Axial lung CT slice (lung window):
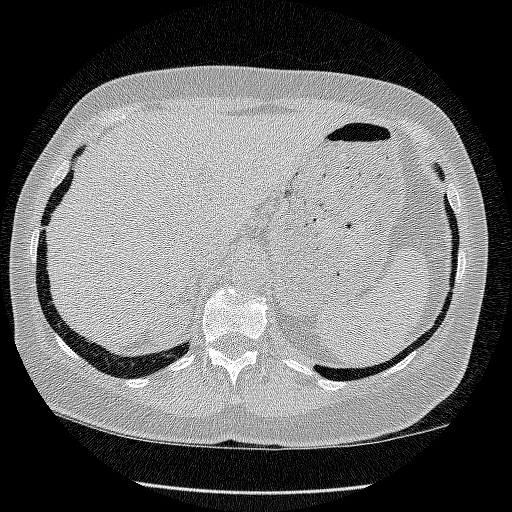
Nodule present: no